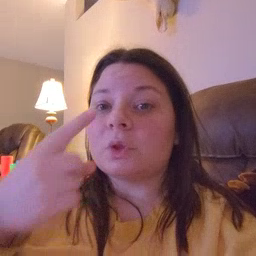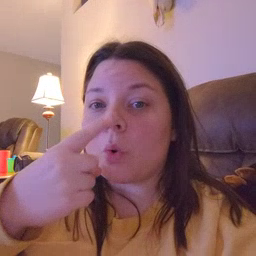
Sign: nose